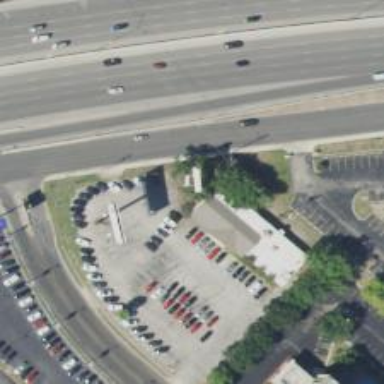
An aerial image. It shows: Car shop in retail area.